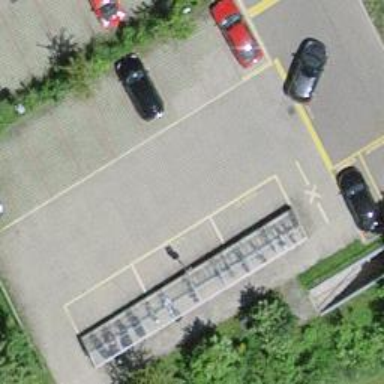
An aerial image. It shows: Bicycle parking area.